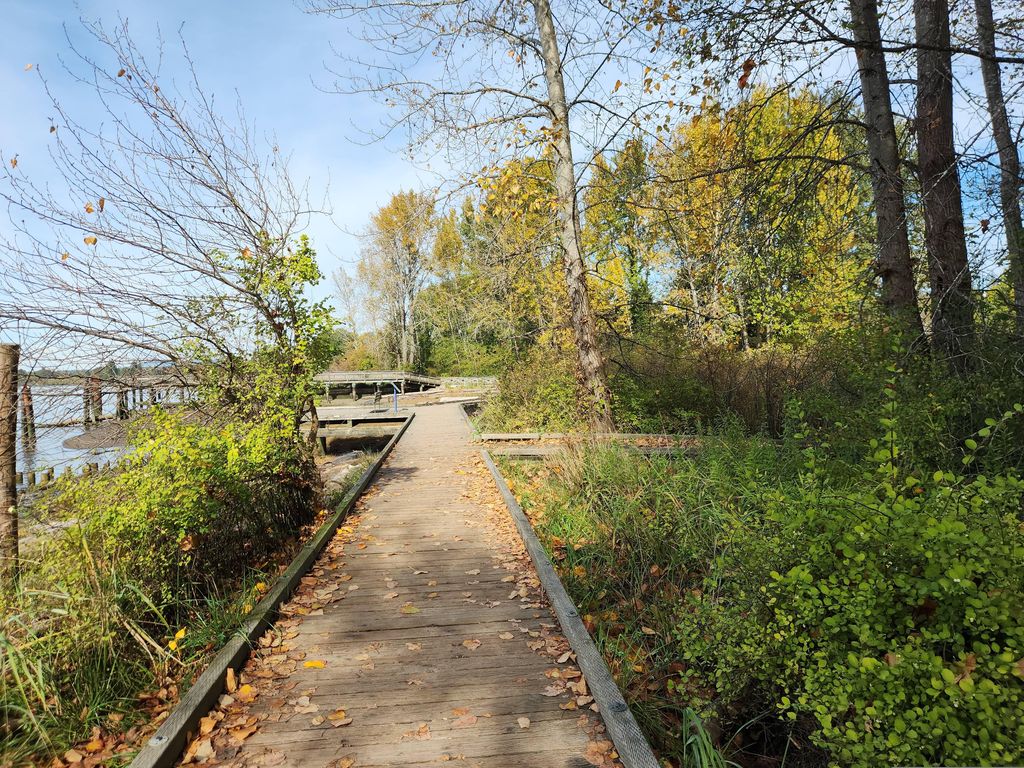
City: vancouver